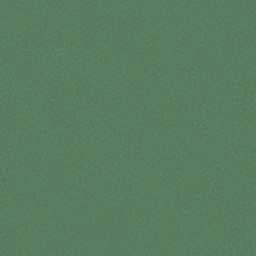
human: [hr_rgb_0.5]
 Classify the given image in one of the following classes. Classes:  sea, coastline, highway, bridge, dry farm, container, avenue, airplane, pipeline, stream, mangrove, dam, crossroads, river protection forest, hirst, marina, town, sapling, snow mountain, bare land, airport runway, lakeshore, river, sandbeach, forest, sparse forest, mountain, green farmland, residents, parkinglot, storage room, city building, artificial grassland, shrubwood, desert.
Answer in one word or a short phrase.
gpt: sea